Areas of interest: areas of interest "Campsite"
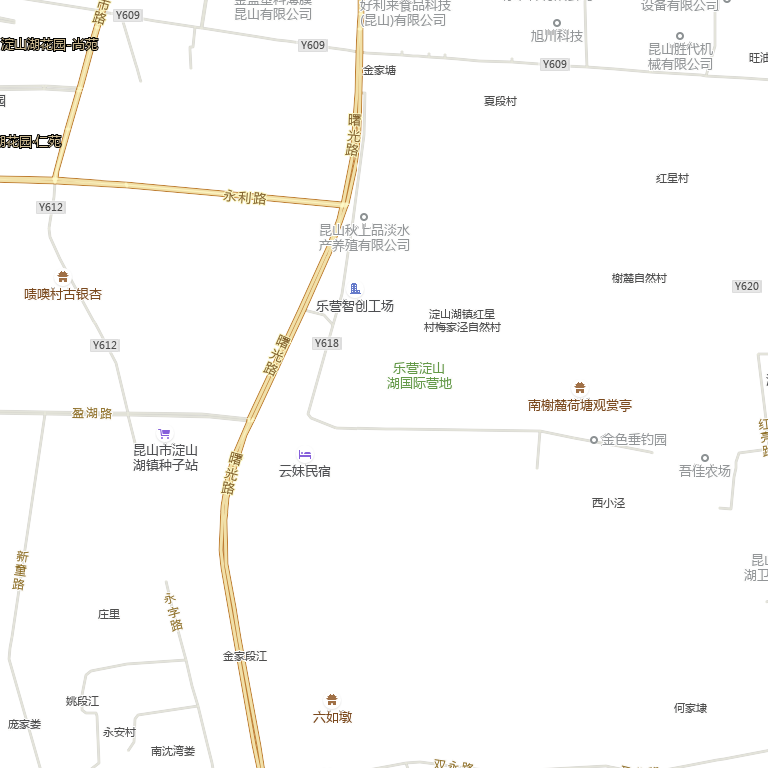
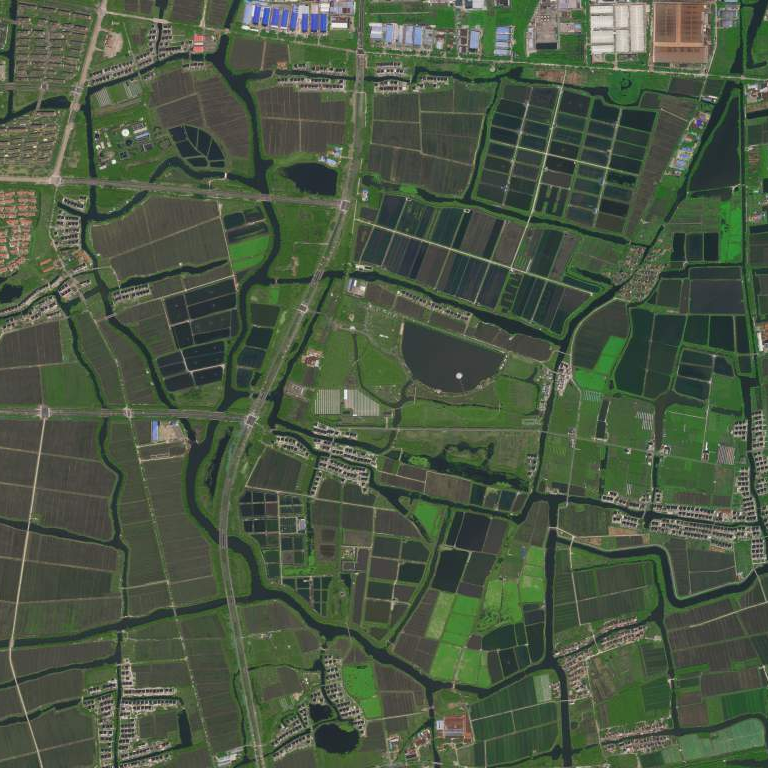